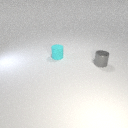
small cyan rubber cylinder to the left of small gray metal cylinder